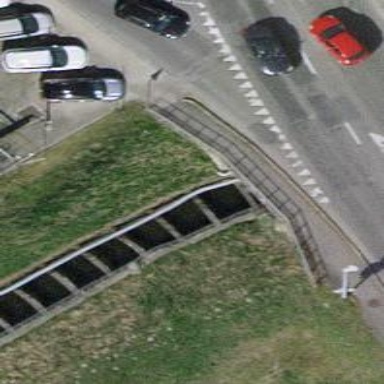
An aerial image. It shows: Sidewalk on asphalt footway bridge.